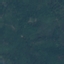
Land use / land cover class: Forest